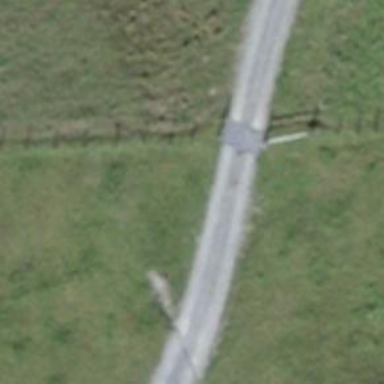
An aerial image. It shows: Cattle grid barrier.